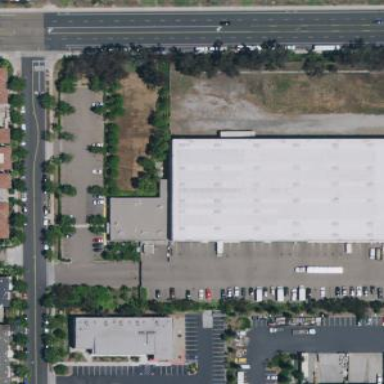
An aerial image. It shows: Industrial warehouse building.